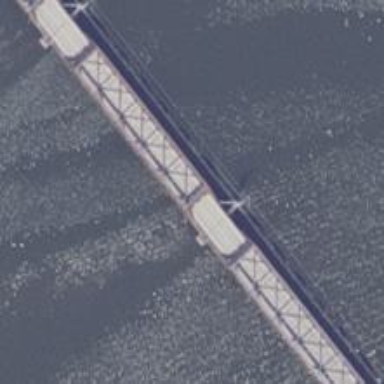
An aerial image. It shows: Railway bridge.